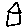
Label: house